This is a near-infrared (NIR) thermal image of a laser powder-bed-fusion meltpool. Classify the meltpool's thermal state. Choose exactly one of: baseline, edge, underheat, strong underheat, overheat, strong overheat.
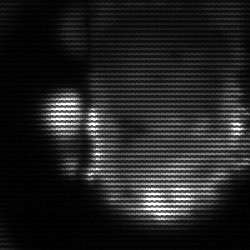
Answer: baseline